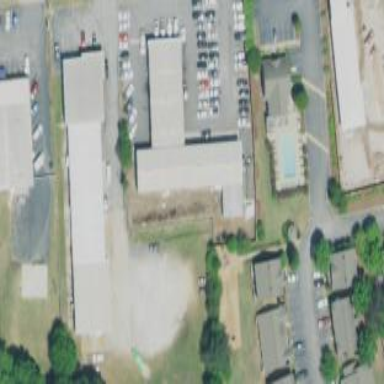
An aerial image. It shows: Commercial building housing car repair shop.